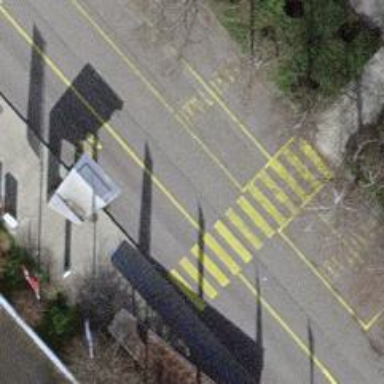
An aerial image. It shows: Marked crossing with zebra stripes on the road.